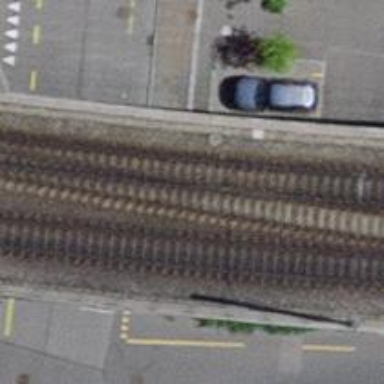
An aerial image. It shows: Bridge crossing over electrified rail tracks with contact lines. It serves as siding.